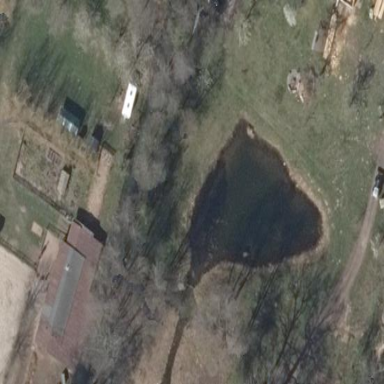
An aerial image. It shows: Pond surrounded by natural water.